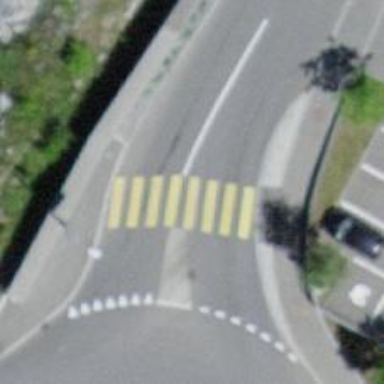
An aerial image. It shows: Uncontrolled zebra crossing on the road.